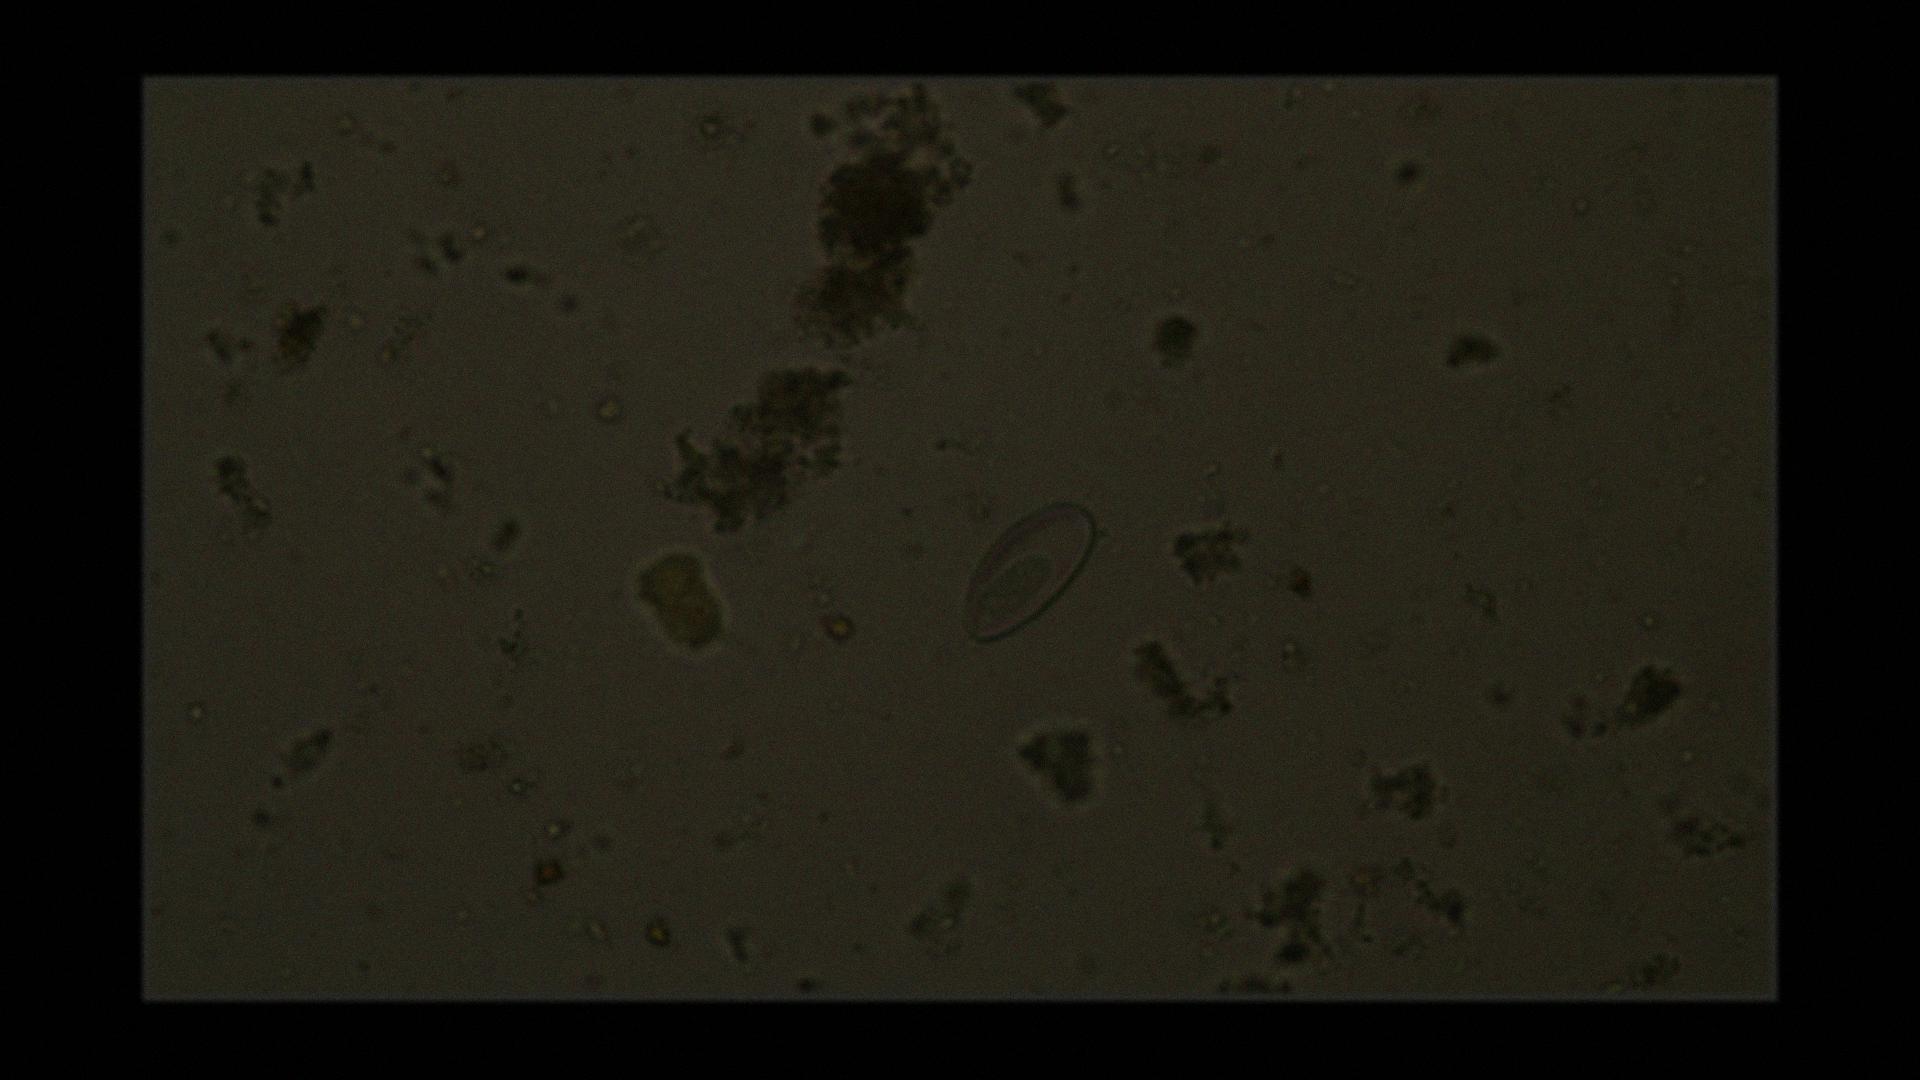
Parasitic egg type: Enterobius vermicularis